Field crop: maize
Growth stage: 1
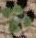
Species: chenopodium